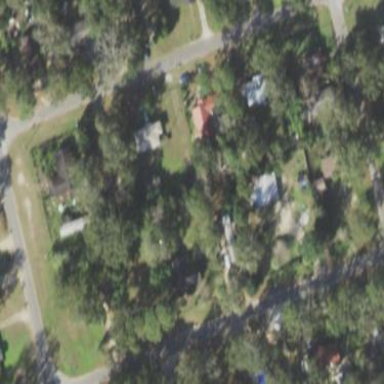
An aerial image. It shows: This residential area consists of single-family homes.